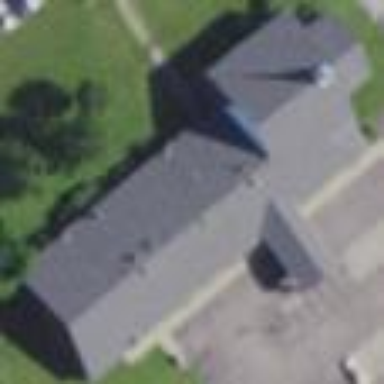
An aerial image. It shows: Beautiful church building.